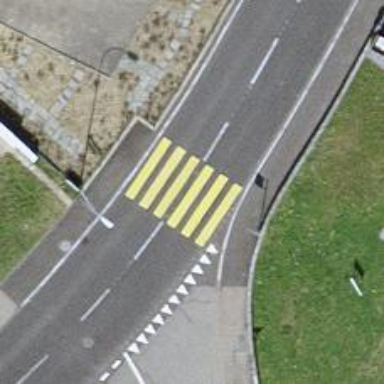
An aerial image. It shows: Uncontrolled zebra crossing on the road.